Question: What is the color of the ball at (2, 2, 2)? The answer is the name of the color, with the first letter capitalized. You can choose an answer from Red, Green, Orange, Cyan, Purple, Blue, Yellow and Magenta.
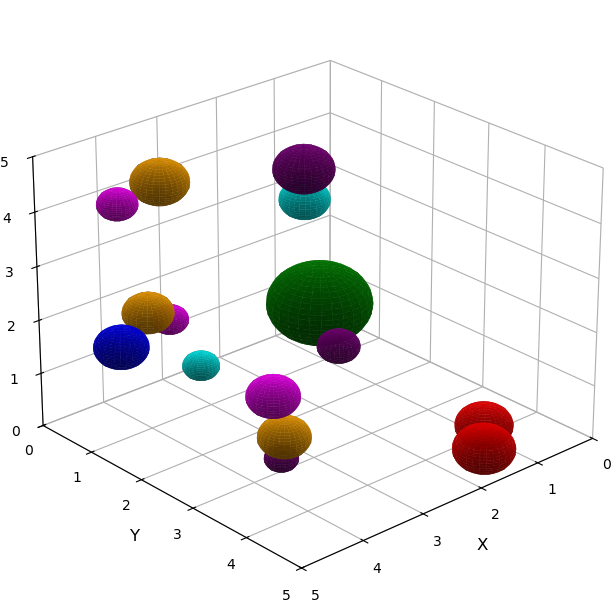
Answer: Green